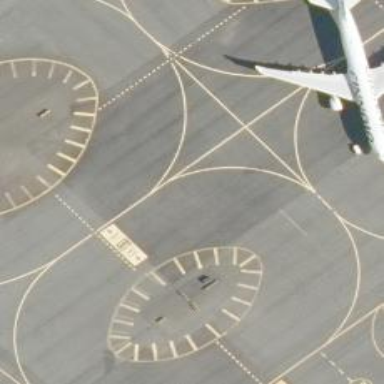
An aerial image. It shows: Image of taxiway at airport.